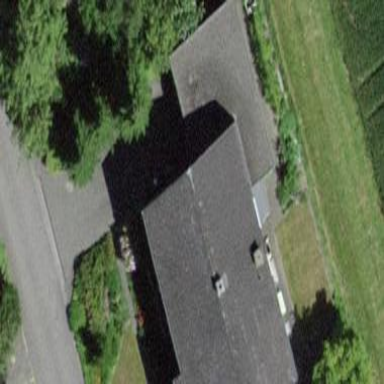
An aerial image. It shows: Residential building.